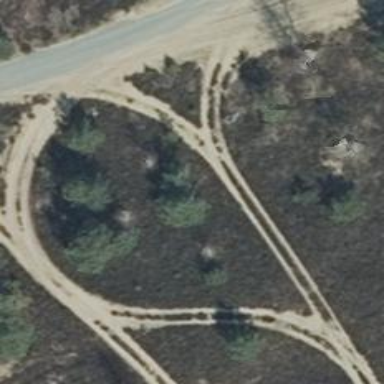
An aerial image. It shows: Sandy track road with grade 4 track type.